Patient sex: M
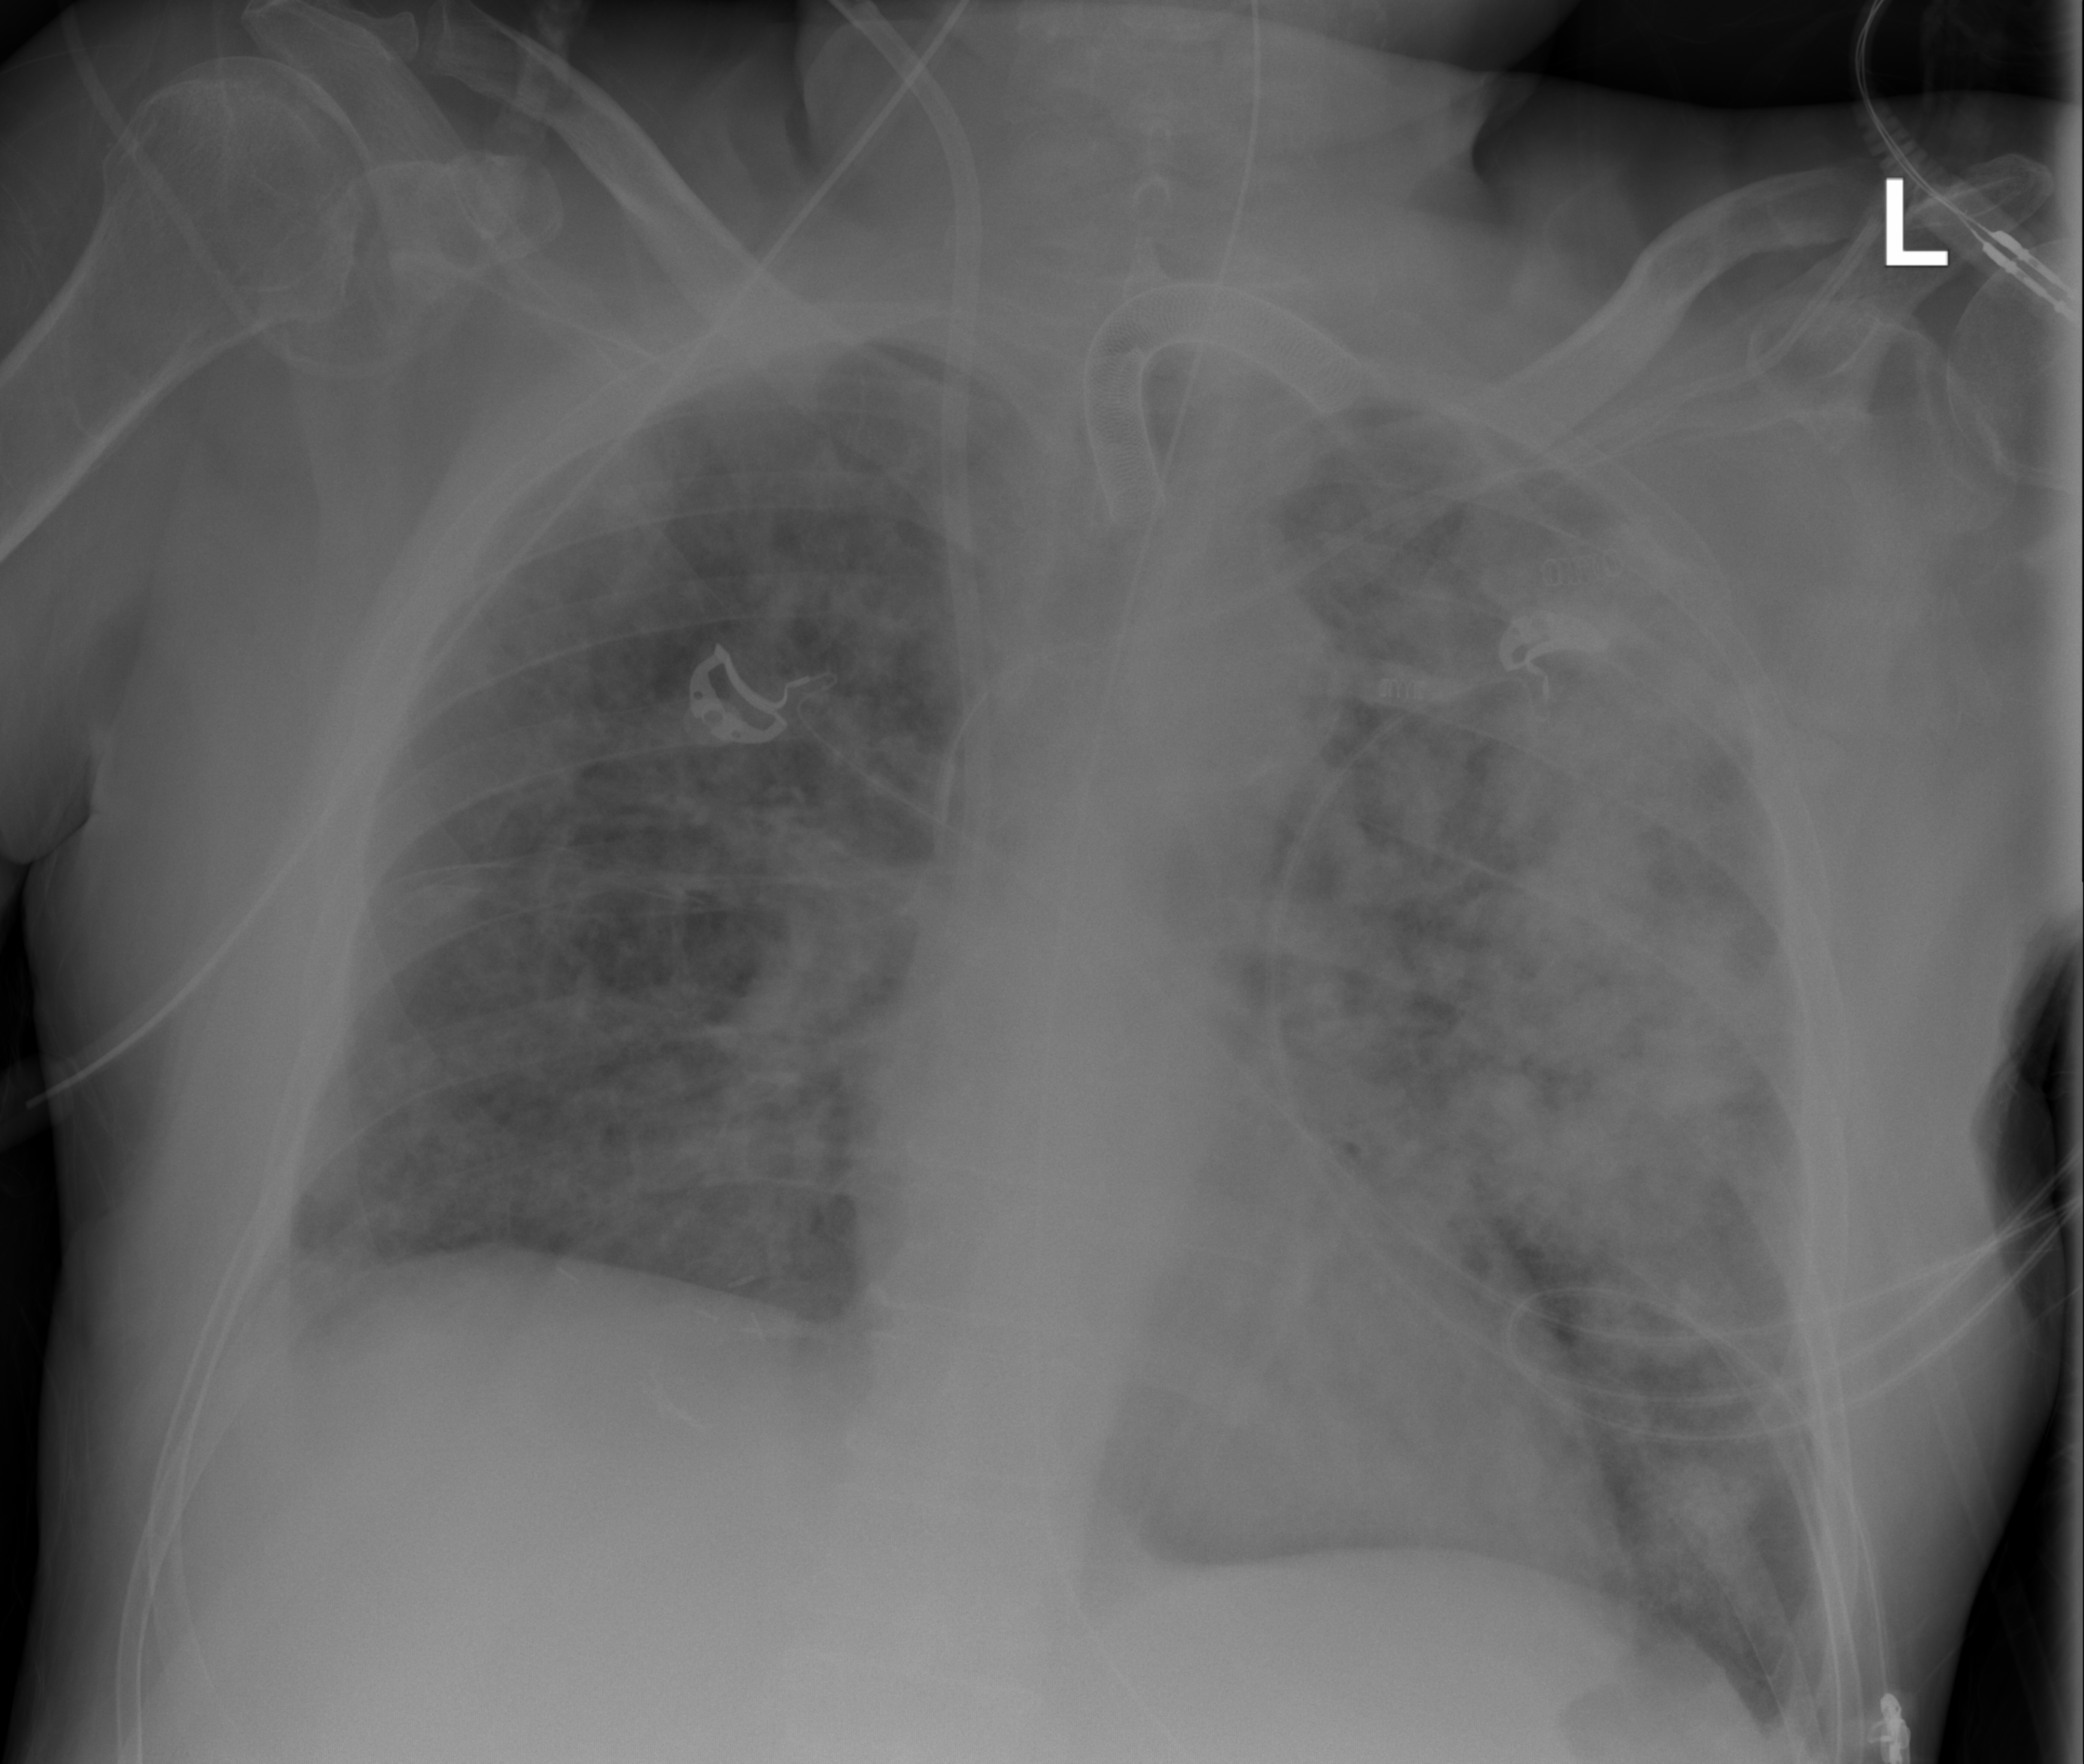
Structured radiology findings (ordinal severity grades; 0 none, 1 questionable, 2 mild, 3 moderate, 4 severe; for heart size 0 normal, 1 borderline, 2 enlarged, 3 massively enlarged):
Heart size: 0
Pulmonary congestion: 0
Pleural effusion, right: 0
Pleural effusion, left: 0
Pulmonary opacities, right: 3
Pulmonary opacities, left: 4
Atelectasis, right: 0
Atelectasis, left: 0